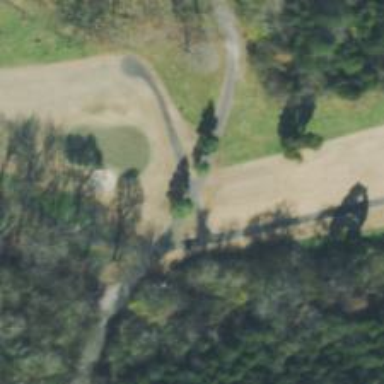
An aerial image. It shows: Path for both roads and golfers.